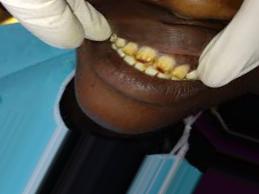
Condition: Tooth Discoloration